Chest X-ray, PA view. Patient: 8 years old, sex F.
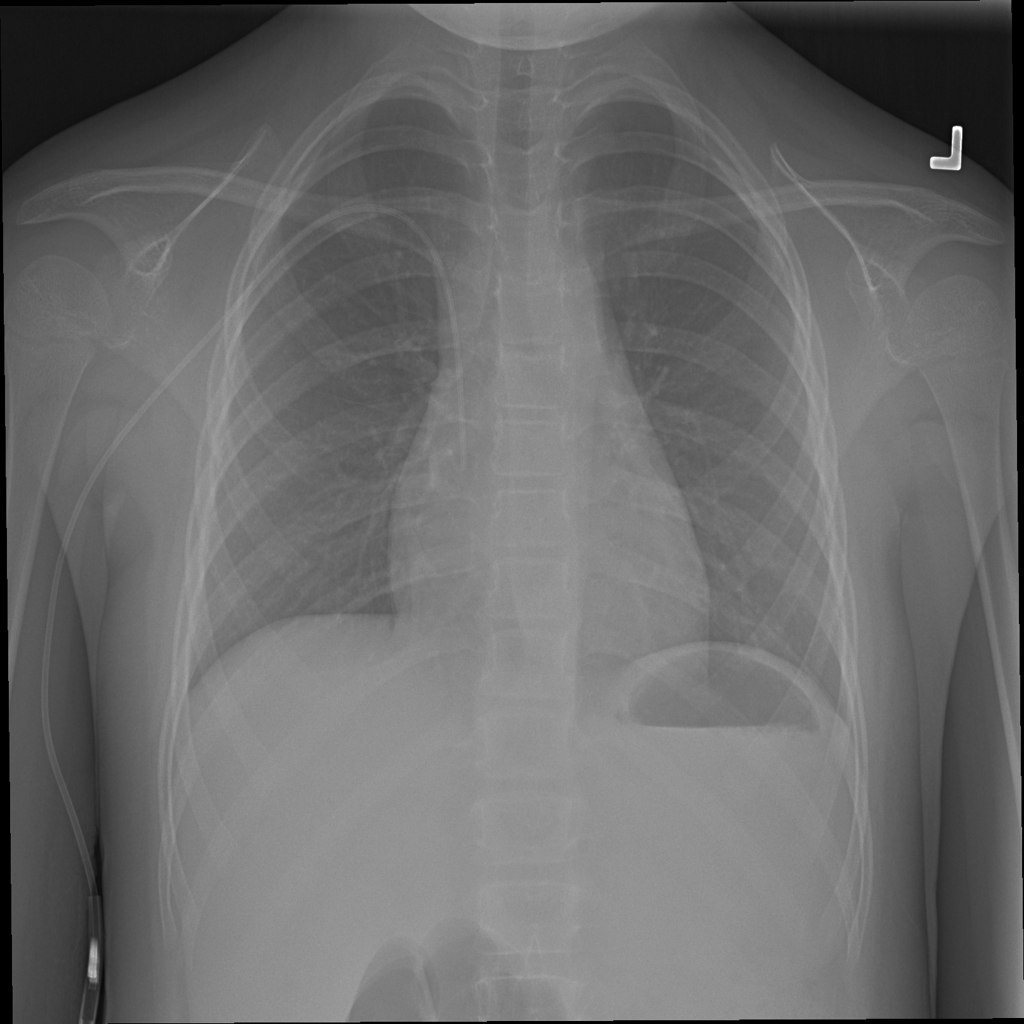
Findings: No Finding